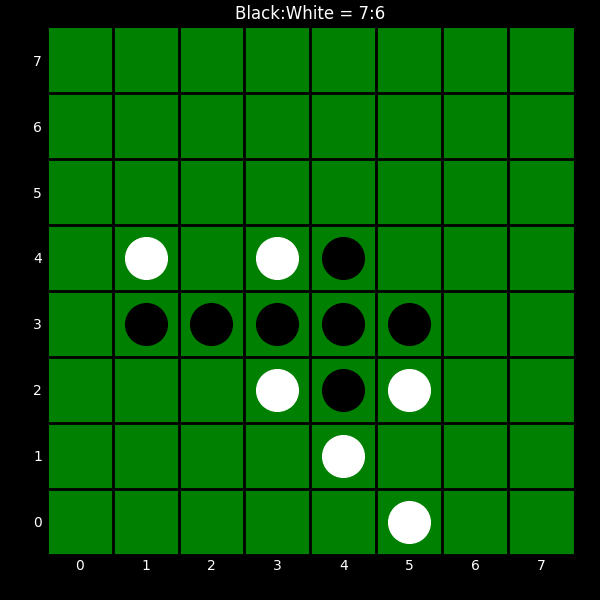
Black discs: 7
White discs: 6